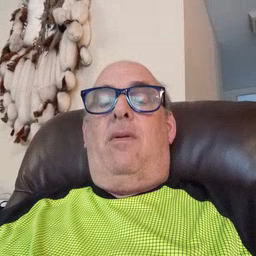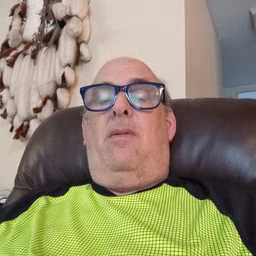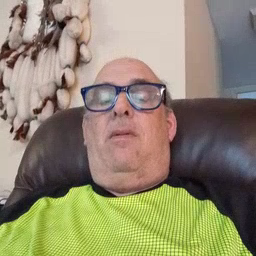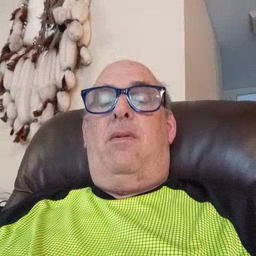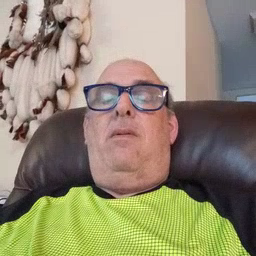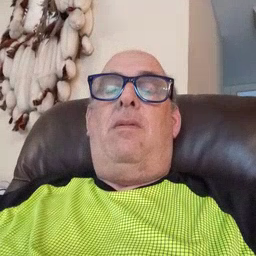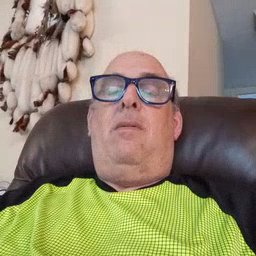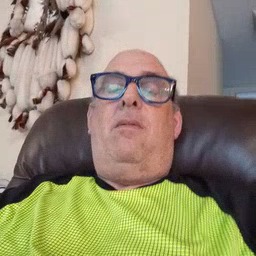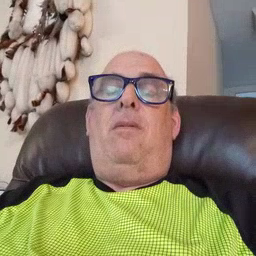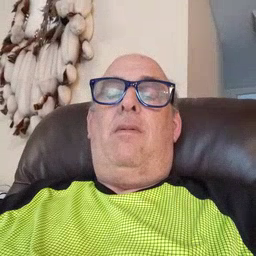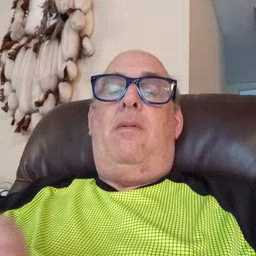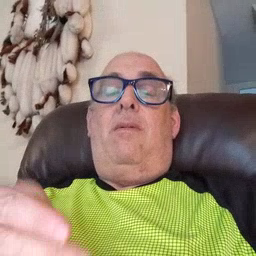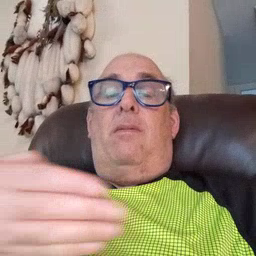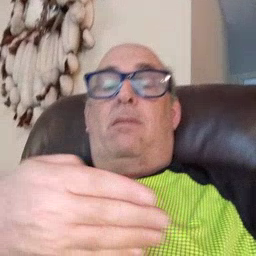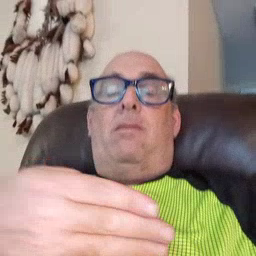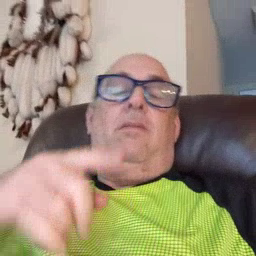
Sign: kitty